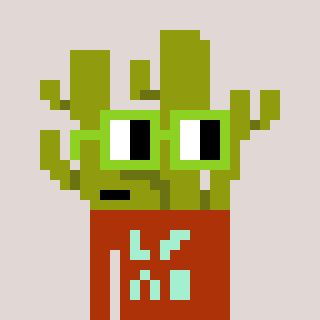
a pixel art character with square light green glasses, a cactus-shaped head and a hotbrown-colored body on a warm background